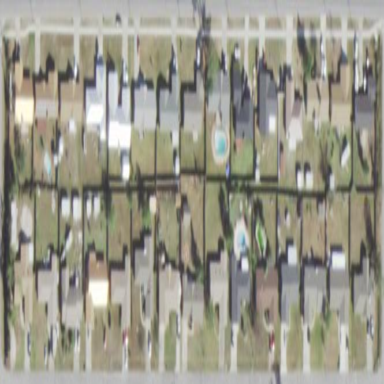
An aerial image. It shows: Residential area composed of single-family homes.